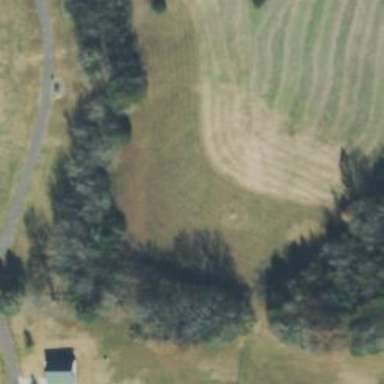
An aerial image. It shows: Disc golf hole.